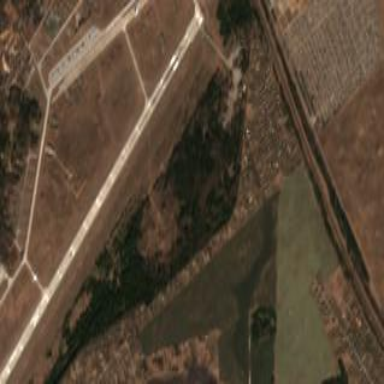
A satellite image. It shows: Runway in airport area.